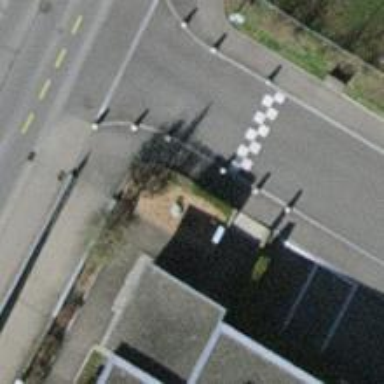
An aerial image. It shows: Bollard made of concrete.